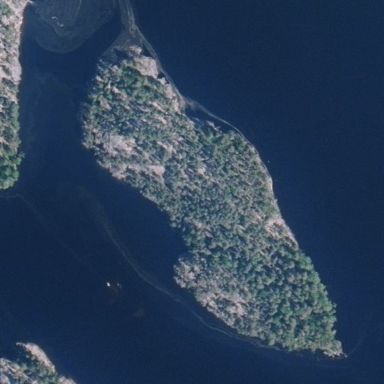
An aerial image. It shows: Island nature reserve with woodland surroundings.